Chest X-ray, PA view. Patient: 59 years old, sex M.
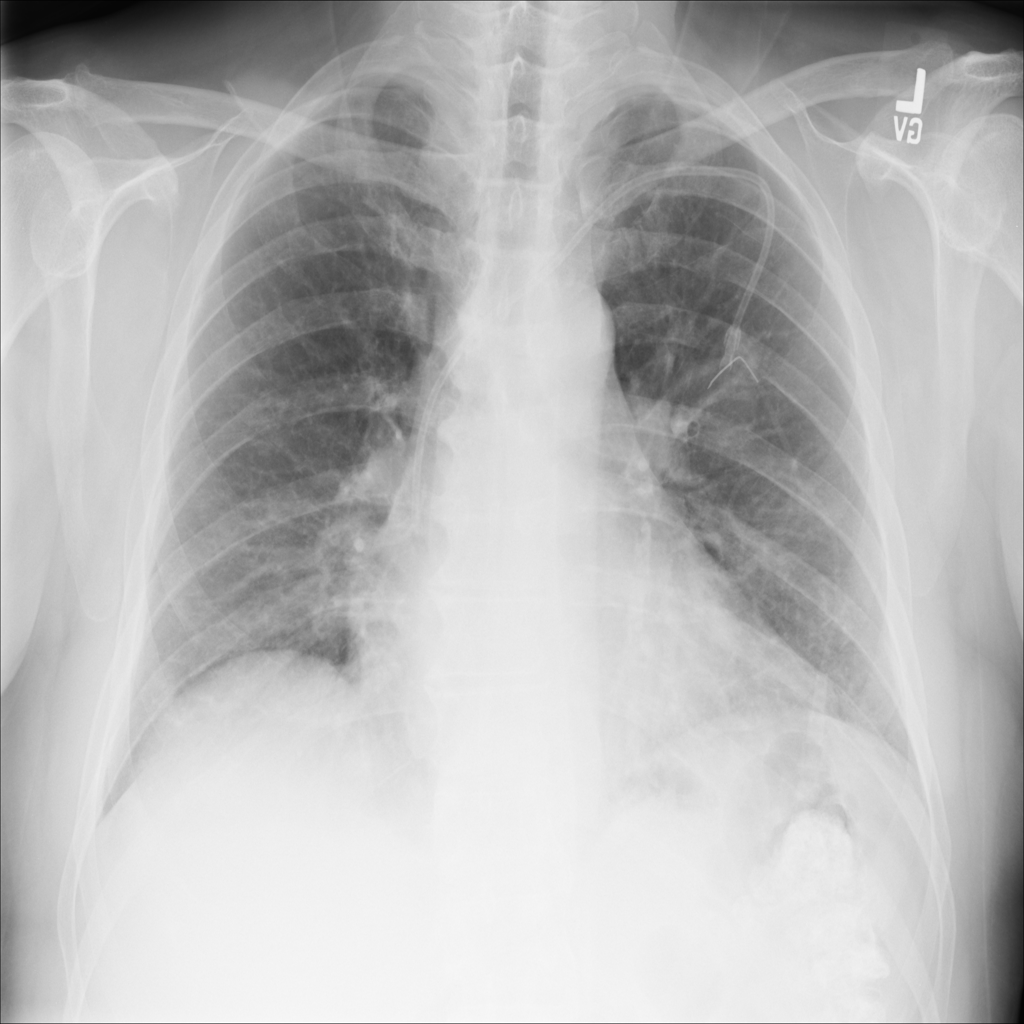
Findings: No Finding